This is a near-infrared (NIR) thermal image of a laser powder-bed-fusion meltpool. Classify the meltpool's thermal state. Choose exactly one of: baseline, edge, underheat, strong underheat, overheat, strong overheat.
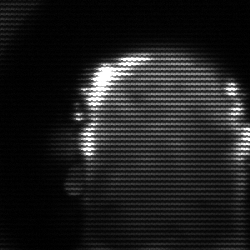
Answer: baseline